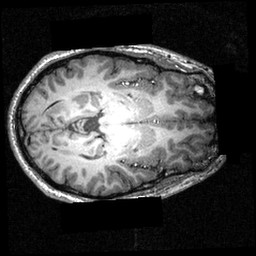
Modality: T1w
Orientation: axial
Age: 22
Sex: male
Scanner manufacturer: siemens
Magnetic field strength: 3.951 T
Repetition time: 1.5 s
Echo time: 0.00335 s